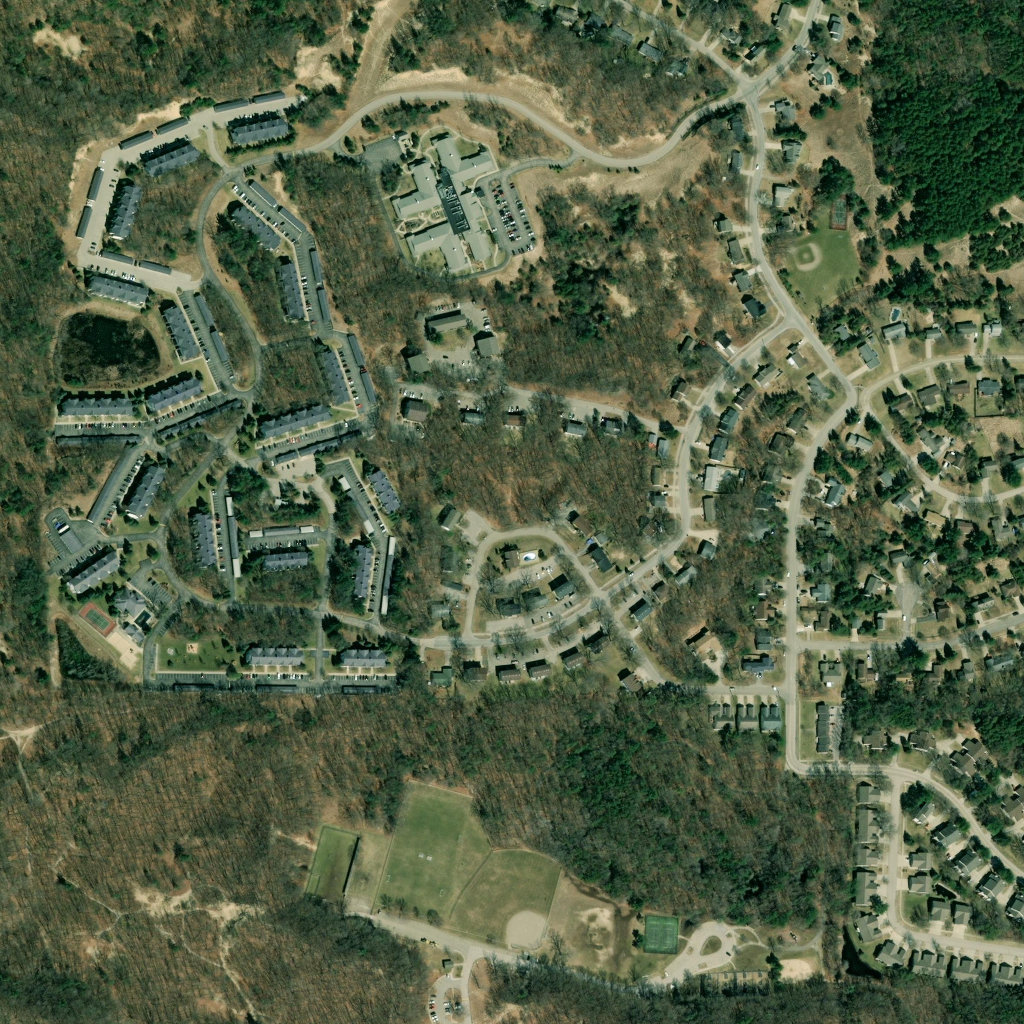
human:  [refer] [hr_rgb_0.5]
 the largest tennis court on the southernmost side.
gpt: <box>[[62, 89, 66, 93, 0]]</box>